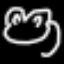
Label: frog